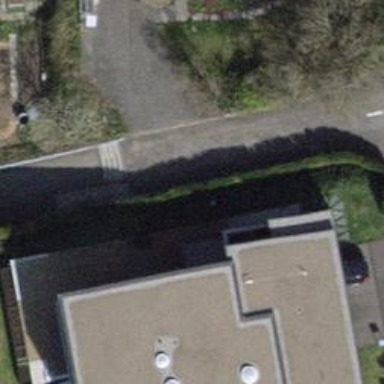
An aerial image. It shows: Road with steps.